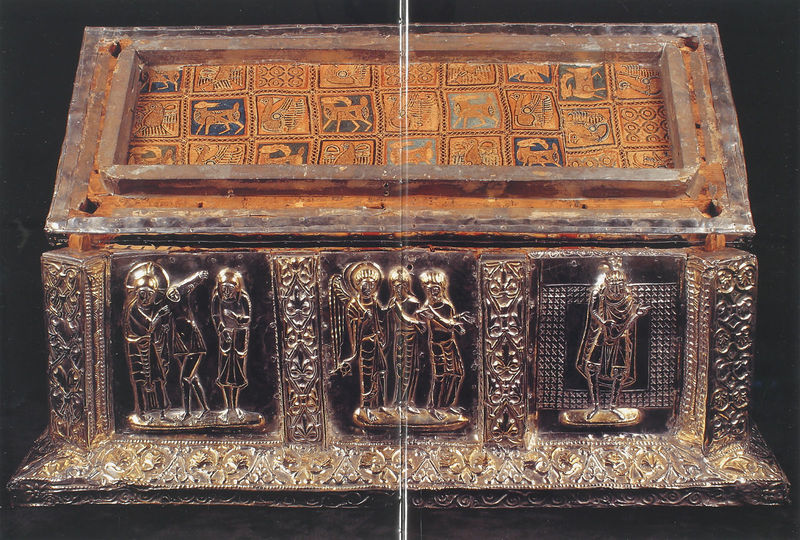
Titel: Reliquientruhe des Hl. Isidor
Institution: León, Domschatz
Schlagwörter: flügel, gelb, menschen, schwarz, symbol, tiere, ornament, silber, bild, gold, borte, engel, relief, bilder, stab, bordüre, ornamente, metall, bronze, truhe, dose, kupfer, kiste, verziert, heiligenschein, mittelalter, heilige, beschlag, schatulle, schrein, behältnis, kupferdruck, true